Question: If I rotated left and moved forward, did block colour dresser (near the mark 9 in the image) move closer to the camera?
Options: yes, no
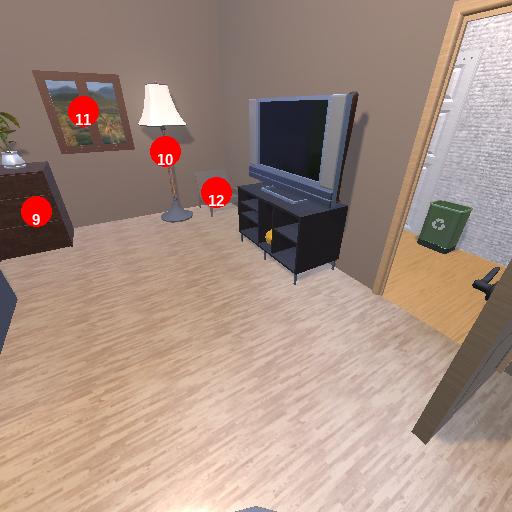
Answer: yes